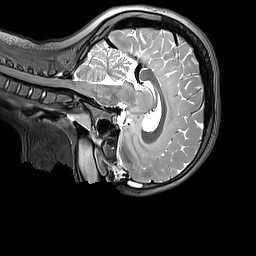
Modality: T2w
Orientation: sagittal
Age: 9
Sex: female
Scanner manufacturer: siemens
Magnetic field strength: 3 T
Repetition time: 3.2 s
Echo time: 0.408 s